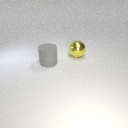
large yellow metal sphere behind large gray rubber cylinder